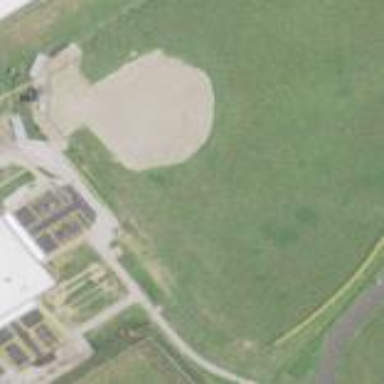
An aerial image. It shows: Baseball pitch for leisure land.